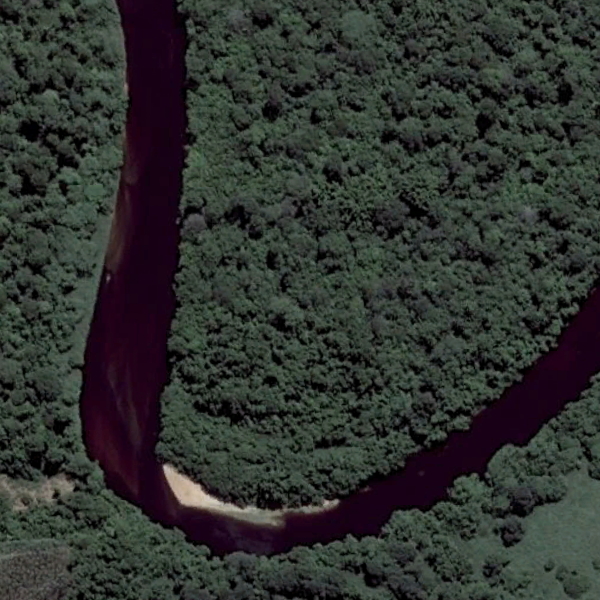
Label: River